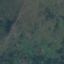
Land use / land cover: HerbaceousVegetation